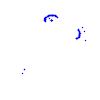
Particle: proton